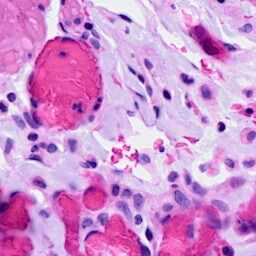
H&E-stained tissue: Breast